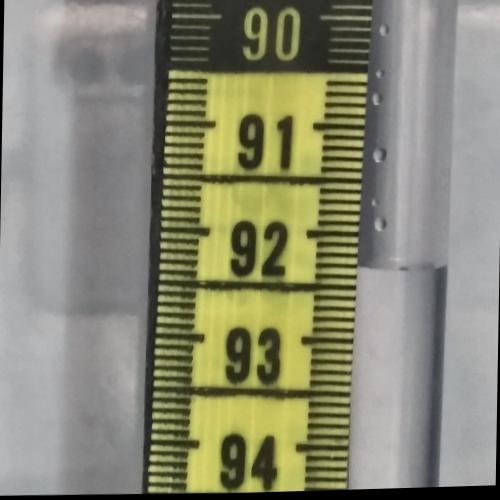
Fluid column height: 92.3 cm